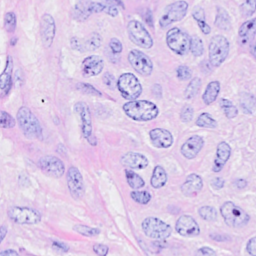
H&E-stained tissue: Breast